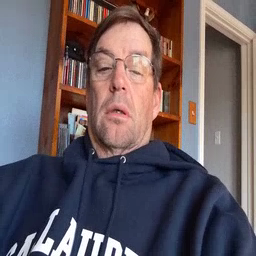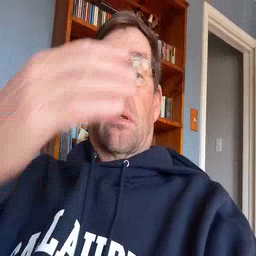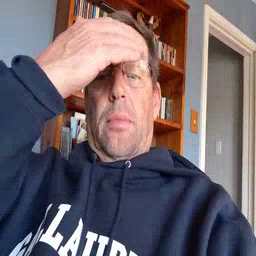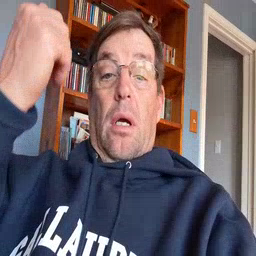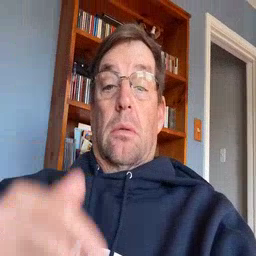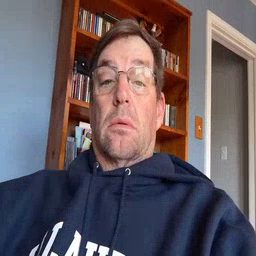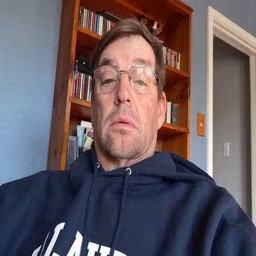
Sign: because